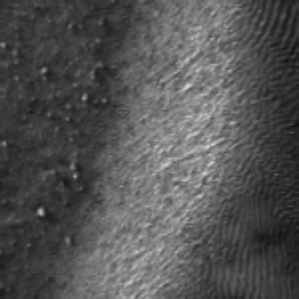
Label: frost